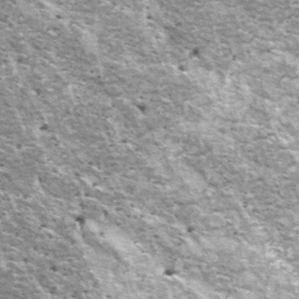
Label: frost